Interaction volume radius: 5 \u00c5
Interaction volume height: 10 \u00c5
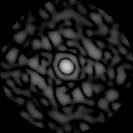
Disorder parameter: 0.8348